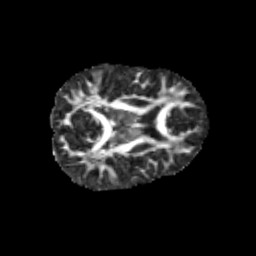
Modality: FA
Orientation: axial
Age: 12
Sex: male
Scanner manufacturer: siemens
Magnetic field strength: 3 T
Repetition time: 3.8 s
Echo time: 0.07 s